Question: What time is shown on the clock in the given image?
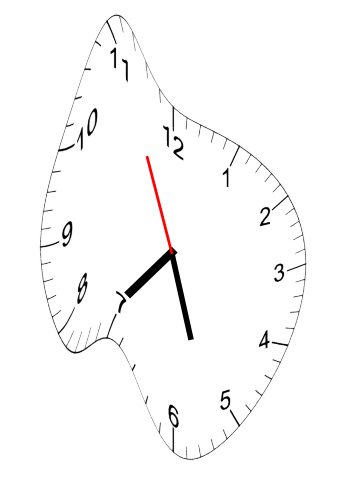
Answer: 07:26:56